Question: I am using a modal based on the example from twitter bootstrap. I have a select element that uses chosen. When the chosen select drops down, it is cut off by the modal footer. I tried to add the z-index value on the chosen elements, but nothing works. I'm looking at it in tilt, and wonder if it is just because the select element is with divs that are before the modal footer div? I'm using the default CSS from chosen and bootstrap for this as well, so I haven't modified anything.
example.

HTML:
'''
<div class="modal-header">
<button type="button" class="close" data-dismiss="modal" aria-hidden="true">
x</button>
<h3>
Add Tag</h3>
</div>
<div class="modal-body">
<div class="control-group">
<label for="addedTags">
Add tags (separated by commas)
</label>
<input id="addedTags" style="width: inherit" type="text">
</div>
<div class="control-group">
<label for="deleteTags">
Delete tags
</label>
<select style="display: none;" class="tags chzn-done" id="deleteTags" multiple="multiple" name="deleteTags"><option value="49">Accessories</option>
<option value="69">AG_Adriano_Goldschmied</option>
<option value="37">BCBG</option>
<option value="38">Bebe</option>
<option value="45">Bernie_Dexter</option>
<option value="19">Black</option>
<option value="6">Blue</option>
<option value="66">Body-Con</option>
<option value="71">Casual</option>
<option value="39">Christian_Louboutin</option>
<option value="64">Clear</option>
<option value="50">Coach</option>
</select><div style="width: [object Object]px;" class="chzn-container chzn-container-multi chzn-container-active" id="deleteTags_chzn">
<ul class="chzn-choices"><li class="search-field"><input value="Select Some Options" class="default" autocomplete="off" style="width: 149px;" type="text"></li></ul>
<div class="chzn-drop" style="left: 0px; top: 29px;"><ul class="chzn-results"><li id="deleteTags_chzn_o_0" class="active-result highlighted" style="">Accessories</li><li id="deleteTags_chzn_o_1" class="active-result" style="">AG_Adriano_Goldschmied</li><li id="deleteTags_chzn_o_2" class="active-result" style="">BCBG</li><li id="deleteTags_chzn_o_3" class="active-result" style="">Bebe</li><li id="deleteTags_chzn_o_4" class="active-result" style="">Bernie_Dexter</li><li id="deleteTags_chzn_o_5" class="active-result" style="">Black</li><li id="deleteTags_chzn_o_6" class="active-result" style="">Blue</li><li id="deleteTags_chzn_o_7" class="active-result" style="">Body-Con</li><li id="deleteTags_chzn_o_8" class="active-result" style="">Casual</li><li id="deleteTags_chzn_o_9" class="active-result" style="">Christian_Louboutin</li><li id="deleteTags_chzn_o_10" class="active-result" style="">Clear</li><li id="deleteTags_chzn_o_11" class="active-result" style="">Coach</li></ul></div></div>
</div>
</div>
<div class="modal-footer">
<button class="btn" data-dismiss="modal" aria-hidden="true">
Close</button>
<input class="btn btn-primary" id="btnAddTags" value="Save" type="button">
<span class="loader"></span>
</div>
<div class="alert alert-error hide">
<button type="button" class="close" data-dismiss="alert">
x</button>
<strong>Error</strong> <span class="alert-msg"></span>
</div>
<div class="alert alert-success hide">
<button type="button" class="close" data-dismiss="alert">
x</button>
<strong>Success</strong> <span class="alert-msg"></span>
</div>
'''
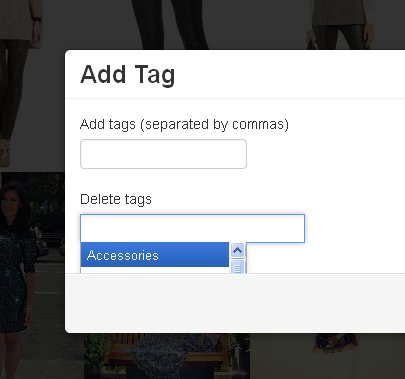
Answer: For z-index to work, you also have to set position = relative, absolute, or fixed. Also putting z-index something like 5000 might help. (the modal is at a z index in the 2000's.
so in your css i would add this:
'''
.class-of-dropdown {
position: relative;
z-index: 5000;
}
'''
'.modal-body' class has a 'overflow-y: auto' property. You might need to change this to:
'''
.modal-body {
overflow-y:visible;
}
'''